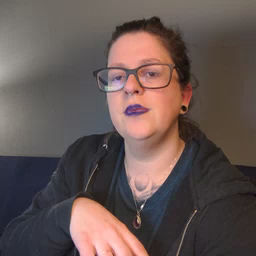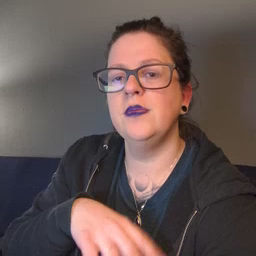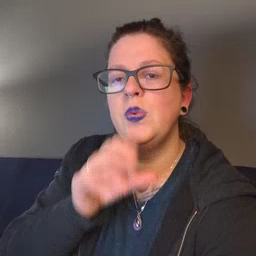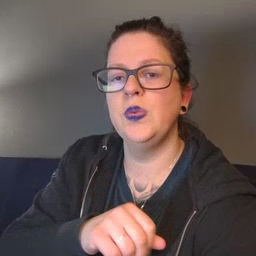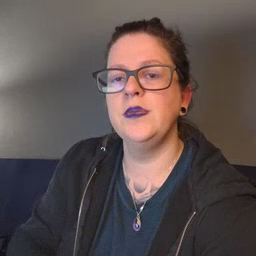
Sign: old